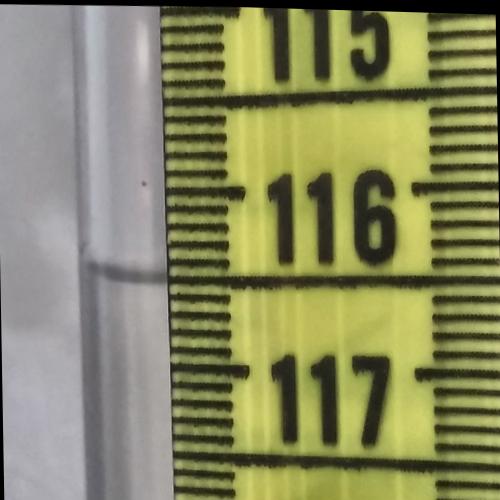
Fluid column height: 116.5 cm